Question: I have map like
Jon 5.5
Susi 10.1
Linda 10.1
Lora 4
Ivan 5
Kevin 10.1
I wanna find and sout name with max value
'''
Double max = Collections.max(map.values());
for (String s : map.keySet()){
if (map.get(s)==max){
System.out.println(s);
}
}
'''
and it doesnt work
wtf?

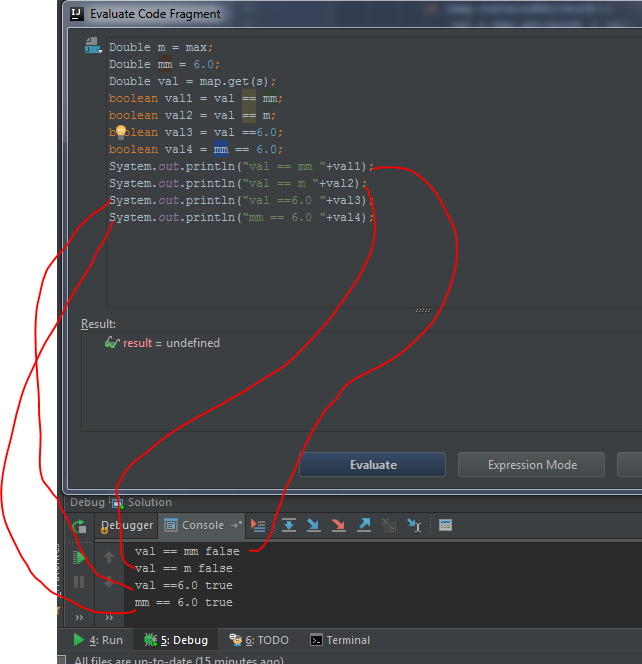
Answer: This is quite easy. Just use comparatpr for 'Map.Entry':
'''
Map<String, Double> map = new HashMap<>();
map.put("Jon", 5.5);
map.put("Susi", 10.1);
map.put("Linda", 10.1);
map.put("Loar", 4.);
map.put("Ivan", 5.);
map.put("Kevin", 10.1);
map.entrySet().stream()
.sorted(Map.Entry.<String, Double>comparingByValue().reversed())
.forEach(System.out::println);
'''
This is way to compare 'double' in 'Java'
'''
boolean equals = Double.compare(1.1, 2.2) == 0;
'''